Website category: university
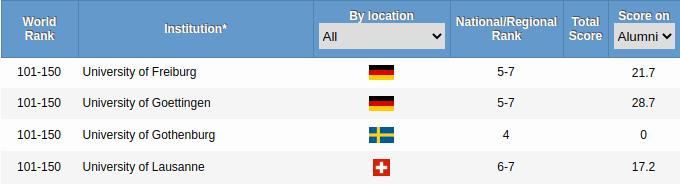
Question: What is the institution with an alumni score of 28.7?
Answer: University of Goettingen

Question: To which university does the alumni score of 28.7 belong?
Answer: University of Goettingen

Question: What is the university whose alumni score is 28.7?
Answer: University of Goettingen

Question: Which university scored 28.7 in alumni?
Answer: University of Goettingen

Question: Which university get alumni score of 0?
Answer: University of Gothenburg

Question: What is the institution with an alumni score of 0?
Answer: University of Gothenburg

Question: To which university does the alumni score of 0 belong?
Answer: University of Gothenburg

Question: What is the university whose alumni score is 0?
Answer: University of Gothenburg

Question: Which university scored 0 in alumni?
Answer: University of Gothenburg

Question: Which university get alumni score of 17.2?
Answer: University of Lausanne

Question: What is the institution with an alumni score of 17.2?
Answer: University of Lausanne

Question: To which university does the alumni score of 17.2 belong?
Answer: University of Lausanne

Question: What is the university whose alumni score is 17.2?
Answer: University of Lausanne

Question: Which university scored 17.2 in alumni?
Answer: University of Lausanne